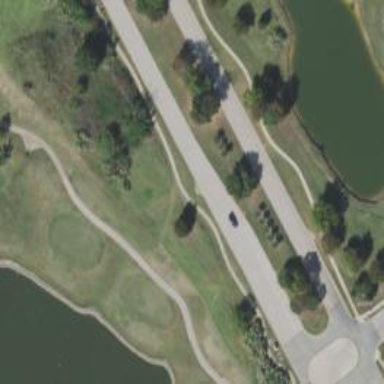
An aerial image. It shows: Golf cartpath that is also road path.